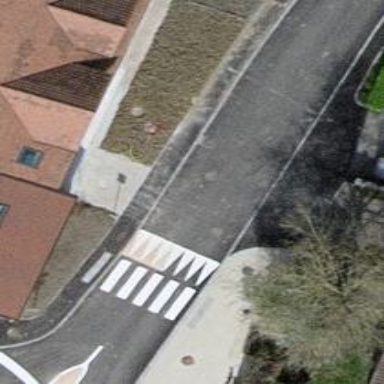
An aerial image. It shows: Residential road with asphalt surface. There are sidewalks on both sides and designated cycle lane.